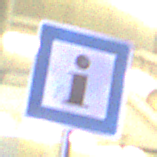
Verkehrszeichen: Informationsstelle
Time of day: Night
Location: Outdoor (Urban)
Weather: PartlyCloudy
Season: NotSpecified
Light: Artificial